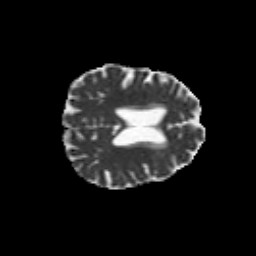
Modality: MD
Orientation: axial
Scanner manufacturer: siemens
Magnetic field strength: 3 T
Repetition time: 6.8 s
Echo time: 0.093 s